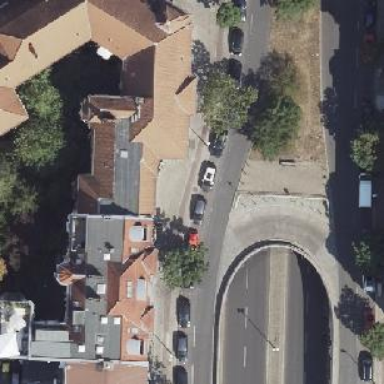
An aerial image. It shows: Asphalt footpath with unmarked crossing.